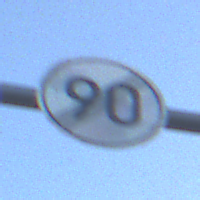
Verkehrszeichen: EndeGeschwindigkeit90
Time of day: Dawn
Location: Outdoor (Nature)
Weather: Clear
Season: NotSpecified
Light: Natural